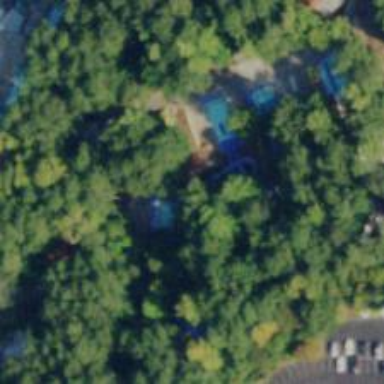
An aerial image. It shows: Water slide attraction.